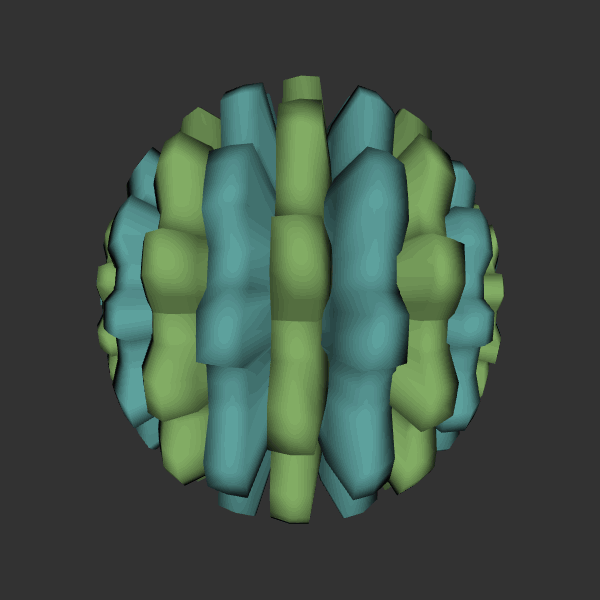
Background: dark